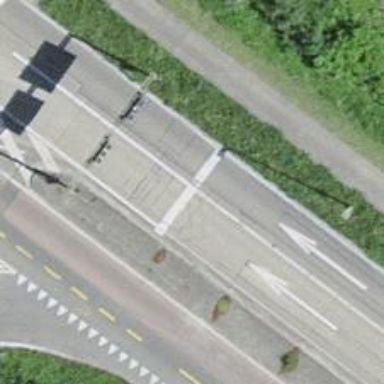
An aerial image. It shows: Road with traffic signals controlling the flow of traffic.